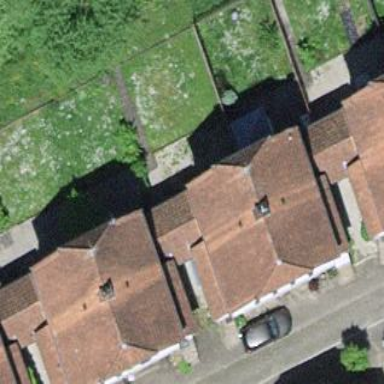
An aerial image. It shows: House with side-hipped roof made of roof tiles.